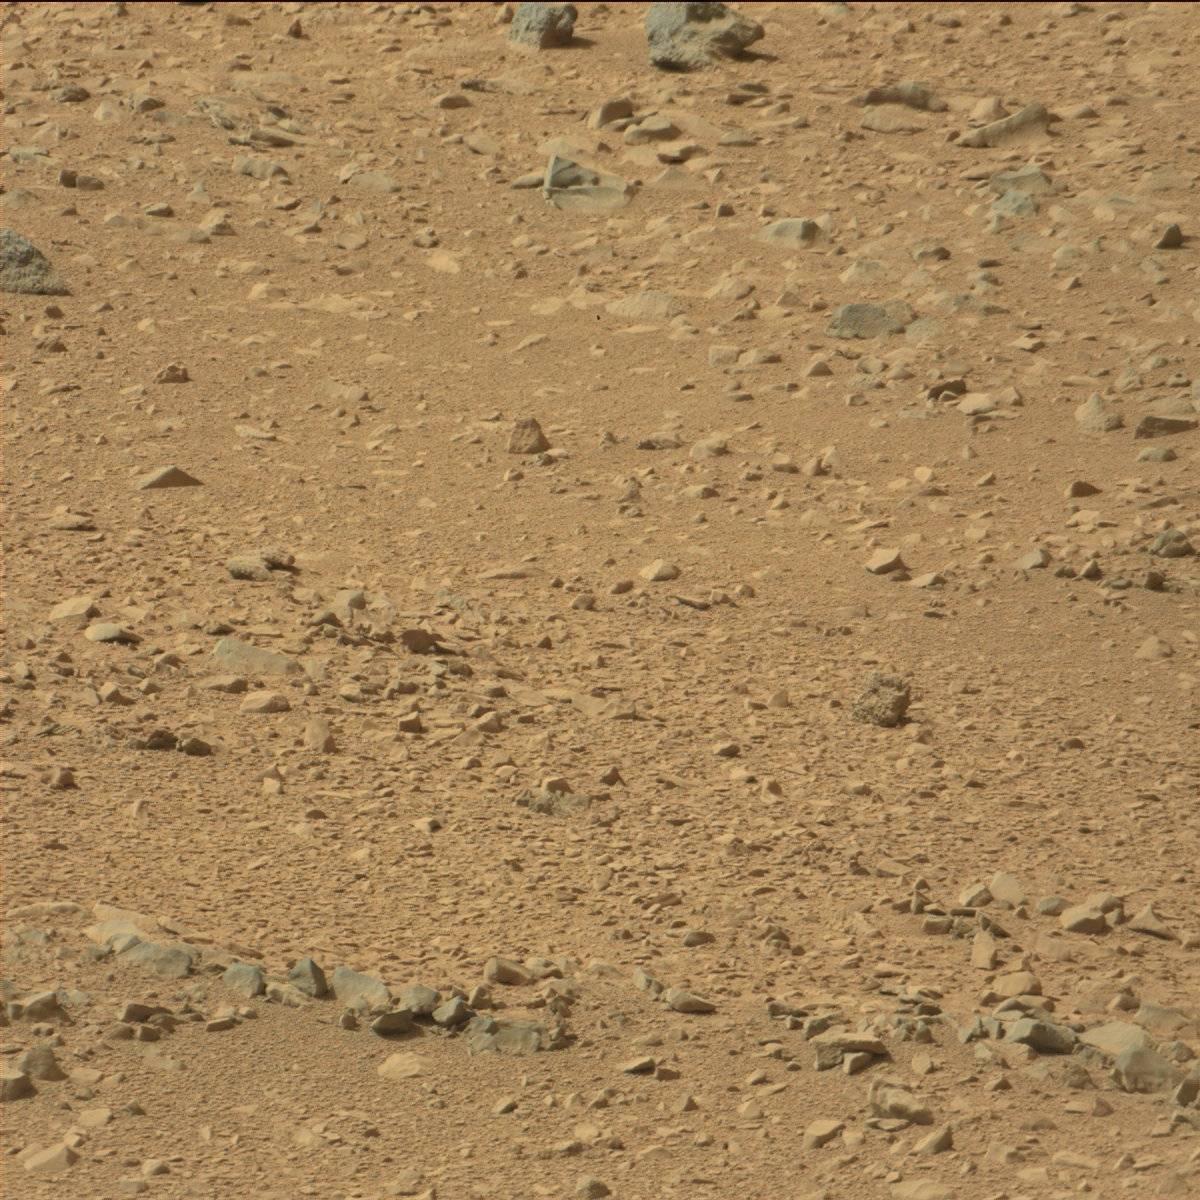
Terrain classes present: Bedrock, Rock, Sand / Soil